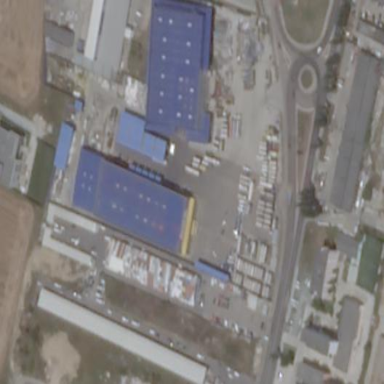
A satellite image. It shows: Warehouse.